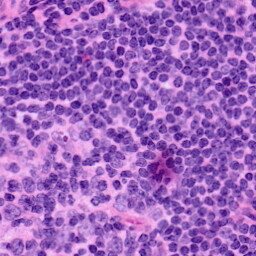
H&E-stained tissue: LymphNode